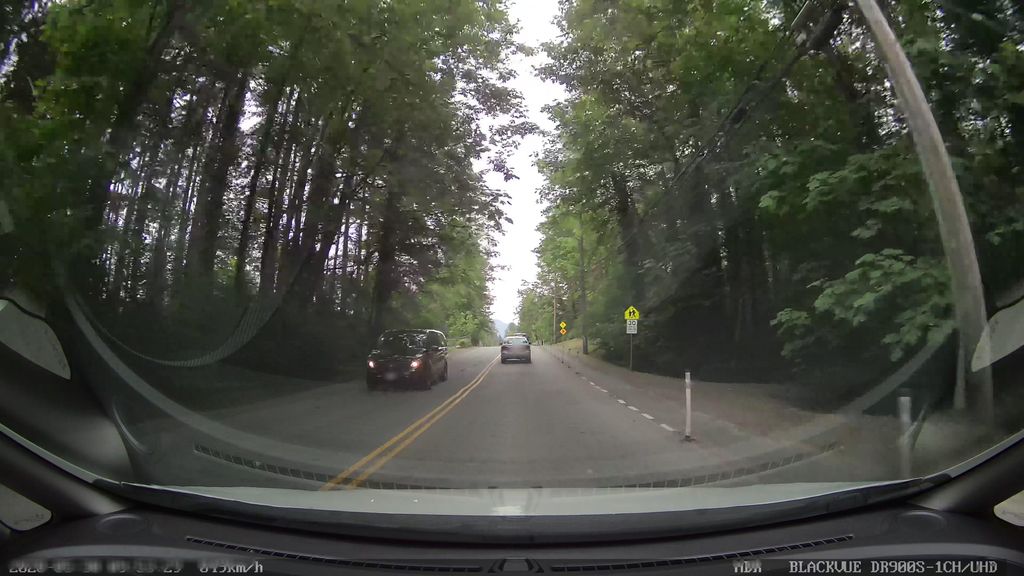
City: vancouver